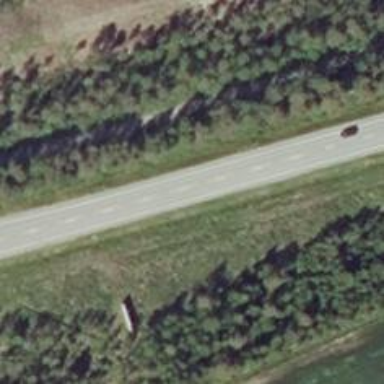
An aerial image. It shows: Asphalt road classified as trunk highway.